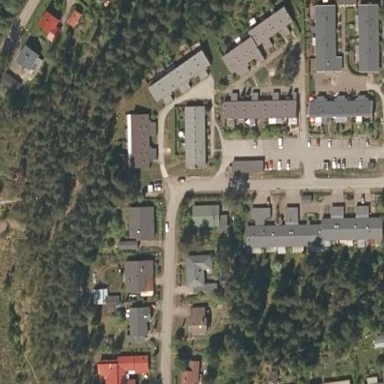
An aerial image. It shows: Residential area.